Field crop: maize
Growth stage: 2
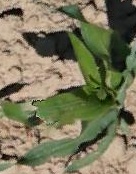
Species: maize